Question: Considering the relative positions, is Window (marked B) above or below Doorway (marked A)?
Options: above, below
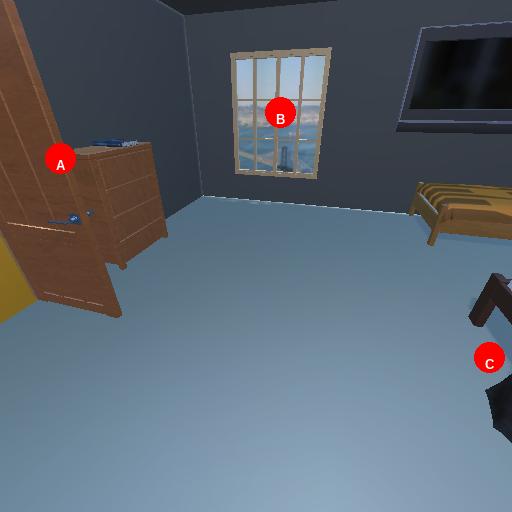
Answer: above